Question: I am trying to parse an XML file so that I get all of the records from the '<pid>' tags that start with a 'b' as shown:

The link to the 'xml' file is:
<URL>
And the code I have so far is:
'''
<?php
$xml = simplexml_load_file('http://www.bbc.co.uk/radio1/programmes/schedules/england.xml');
foreach($xml->day>broadcasts->broadcast as $pid){
echo $pid->programme->pid;
}
?>
'''
As far as my knowledge goes, this 'foreach statement' should echo out all of the pid records, where it only does the first one.
Any ideas on where my code is going wrong as to how I make it output all of them?
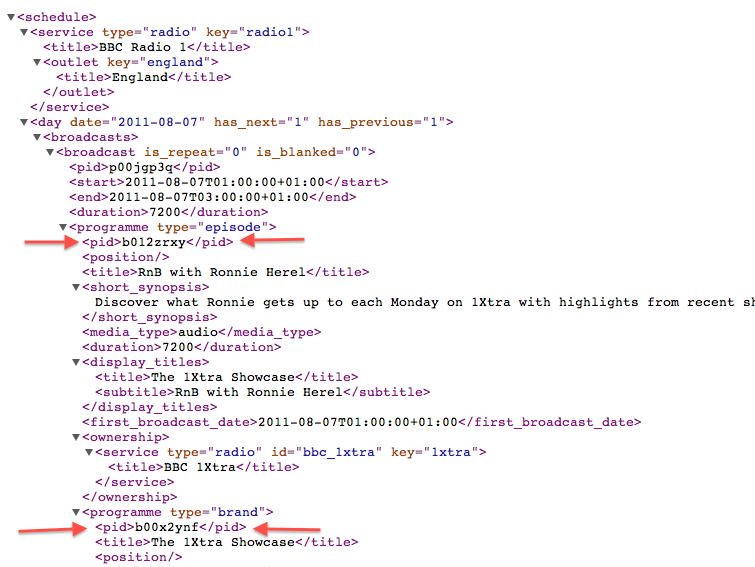
Answer: Your loop needs to go one level deeper, since the 'programme' nodes are multiple children of a single 'broadcast' node. You therefore need to loop over all the 'programme' nodes in each 'broadcast' node to echo out their 'pid'
'''
foreach($xml->day>broadcasts->broadcast as $broadcast){
// Loop over all <programme> contained in each <broadcast>
foreach ($broadcast->programme as $prog) {
echo $prog->pid;
}
}
'''